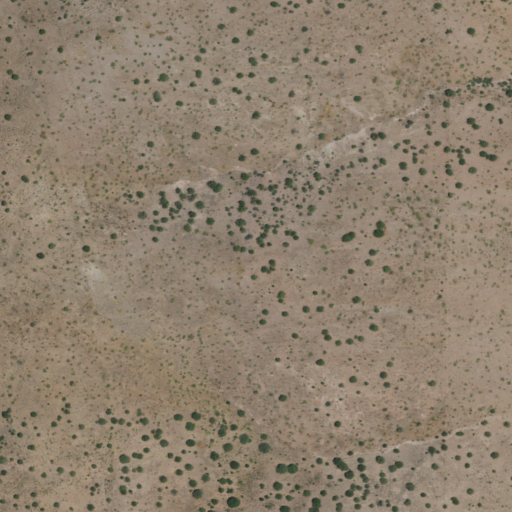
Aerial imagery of mountain in New Mexico named Charlie Hill containing shrub and grassland